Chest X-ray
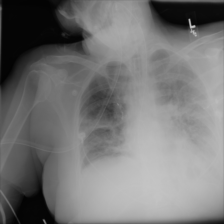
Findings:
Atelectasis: negative
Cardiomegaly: negative
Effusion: negative
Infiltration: negative
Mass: negative
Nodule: negative
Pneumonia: negative
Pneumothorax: negative
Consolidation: negative
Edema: negative
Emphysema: negative
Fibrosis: negative
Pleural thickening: negative
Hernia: negative